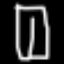
Label: pants